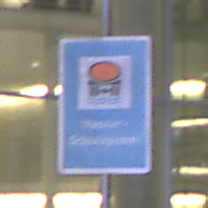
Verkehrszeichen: Wasserschutzgebiet
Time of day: Night
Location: Outdoor (Urban)
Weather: PartlyCloudy
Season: NotSpecified
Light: Artificial